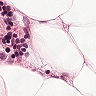
Metastatic tissue present: no